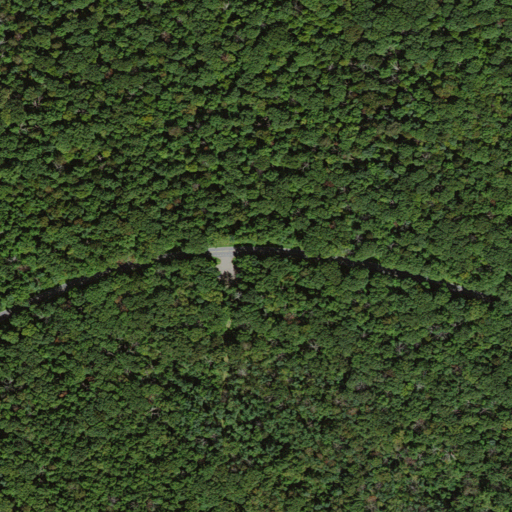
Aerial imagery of gap in Virginia named Gravel Springs Gap containing deciduous forest and open development